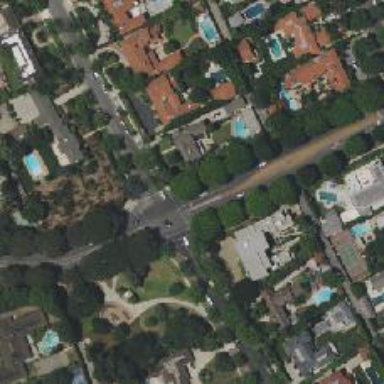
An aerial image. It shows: Secondary road bordered by residential properties.